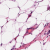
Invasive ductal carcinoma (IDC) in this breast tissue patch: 0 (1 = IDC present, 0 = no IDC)